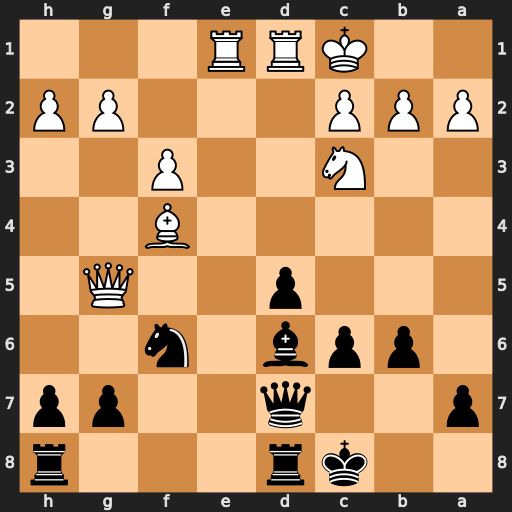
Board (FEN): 2kr3r/p2q2pp/1ppb1n2/3p2Q1/5B2/2N2P2/PPP3PP/2KRR3
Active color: b
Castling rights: -
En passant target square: -
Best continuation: h6 Qh4 g5 Bxg5 hxg5